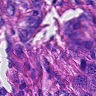
Metastatic tissue present: yes